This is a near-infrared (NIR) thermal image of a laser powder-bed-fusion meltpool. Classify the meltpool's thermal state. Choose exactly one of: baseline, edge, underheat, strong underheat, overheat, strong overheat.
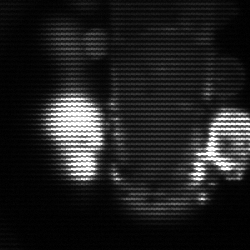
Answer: strong underheat